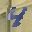
Label: 4